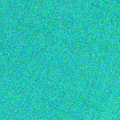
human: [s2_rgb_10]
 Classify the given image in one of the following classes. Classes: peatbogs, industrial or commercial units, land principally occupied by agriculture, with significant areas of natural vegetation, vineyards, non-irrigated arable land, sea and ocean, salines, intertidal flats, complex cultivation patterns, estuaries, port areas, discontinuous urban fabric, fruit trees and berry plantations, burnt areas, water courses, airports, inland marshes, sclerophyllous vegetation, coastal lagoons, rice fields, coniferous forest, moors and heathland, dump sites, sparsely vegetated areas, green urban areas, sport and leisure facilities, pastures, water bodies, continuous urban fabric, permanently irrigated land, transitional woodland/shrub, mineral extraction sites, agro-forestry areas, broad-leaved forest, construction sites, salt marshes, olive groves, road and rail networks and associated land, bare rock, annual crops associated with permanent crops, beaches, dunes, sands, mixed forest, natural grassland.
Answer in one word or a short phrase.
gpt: sea and ocean